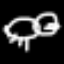
Label: frog